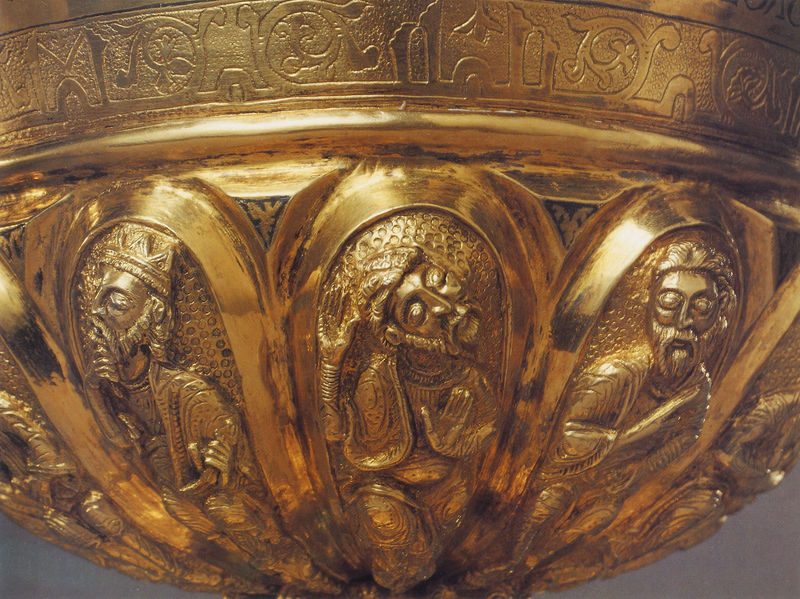
Titel: Kommunionkelch aus St. Peter, Salzburg
Institution: Wien, Kunsthistorisches Museum
Schlagwörter: blätter, kopf, mann, menschen, männer, nase, ohr, muster, ornament, alt, bart, augen, schale, gesten, hände, gewand, gold, kelch, mantel, reich, blatt, krone, rund, krug, ranken, skulptur, relief, bogen, rand, figuren, könig, nasen, verzierung, bögen, becher, gefäß, gravur, arkaden, christus, religiös, romanik, pokal, ziseliert, wertvoll, kerben, kuppa, akanthus, hören, segmente, punzen, cuppa, goldschmiede, kultgegenstand